Question: I don't get it manages to show the background I did that based on the ElizaChat example but I don't get the background it is always black.
Here is my code:
'''
public static void createNotification(Context context) {
int notificationId = 1;
NotificationCompat.BigTextStyle bigStyle = new NotificationCompat.BigTextStyle();
bigStyle.bigText("I am a big style message");
NotificationCompat.Builder notificationBuilder =
new NotificationCompat.Builder(context)
//.setSmallIcon(R.drawable.ic_launcher)
.setContentTitle("hallo")
.setContentText("I am a message")
.setLargeIcon(BitmapFactory.decodeResource(
context.getResources(), R.drawable.clock_bg))
//.setStyle(bigStyle)
;
// Get an instance of the NotificationManager service
NotificationManagerCompat notificationManager = NotificationManagerCompat.from(context);
Notification notification =
new WearableNotifications.Builder(notificationBuilder)
.setHintHideIcon(true)
.setMinPriority() // show only on clock
.build();
// Build the notification and issues it with notification manager.
notificationManager.notify(notificationId, notification);
}
'''
Any Idea?
This is my output:

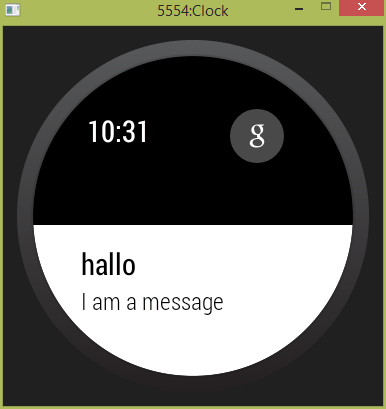
Answer: The right way is to use the 'WearableExtender' like in this short example:
'''
NotificationCompat.WearableExtender extender = new NotificationCompat.WearableExtender();
Bitmap bg = BitmapFactory.decodeResource(context.getResources(), background);
extender.setBackground(bg);
notificationBuilder.extend(extender);
'''
---
I found a solution I need to use the BigPictureStyle like this:
'''
Bitmap background = BitmapFactory.decodeResource(context.getResources(),
R.drawable.clock_bg);
NotificationCompat.Builder notificationBuilder =
new NotificationCompat.Builder(context)
.setContentTitle("hallo")
.setContentText("I am a message")
.setLargeIcon(background)
.setStyle(new NotificationCompat.BigPictureStyle()
.bigPicture(background));
'''